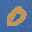
Label: 0